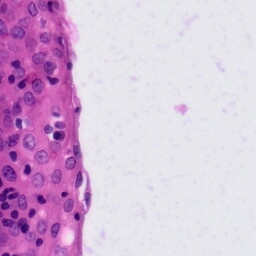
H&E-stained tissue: Tonsil